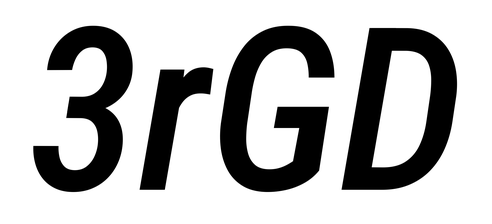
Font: Roboto-Italic_Condensed_Medium_Italic